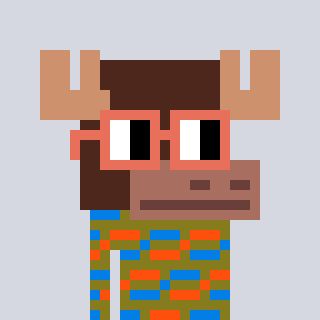
a pixel art character with square orange glasses, a moose-shaped head and a gunk-colored body on a cool background